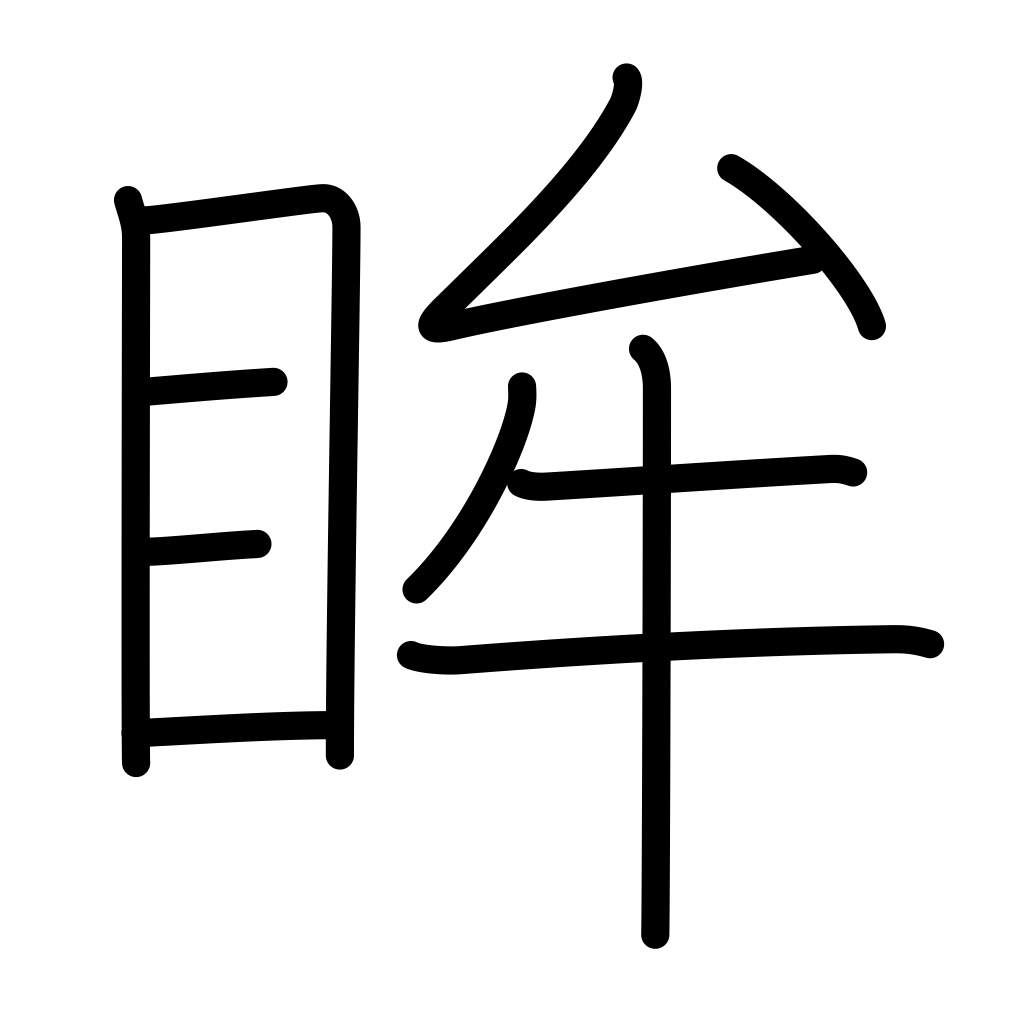
Meaning: pupil of the eye